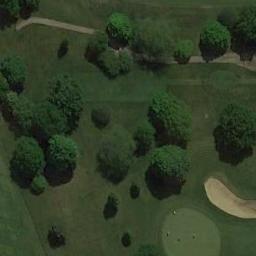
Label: golf_course